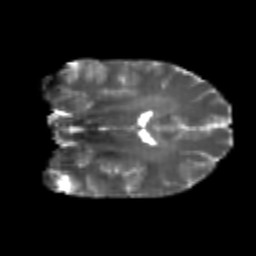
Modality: T2w
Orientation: coronal
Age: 26
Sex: female
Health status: healthy
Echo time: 0.074 s